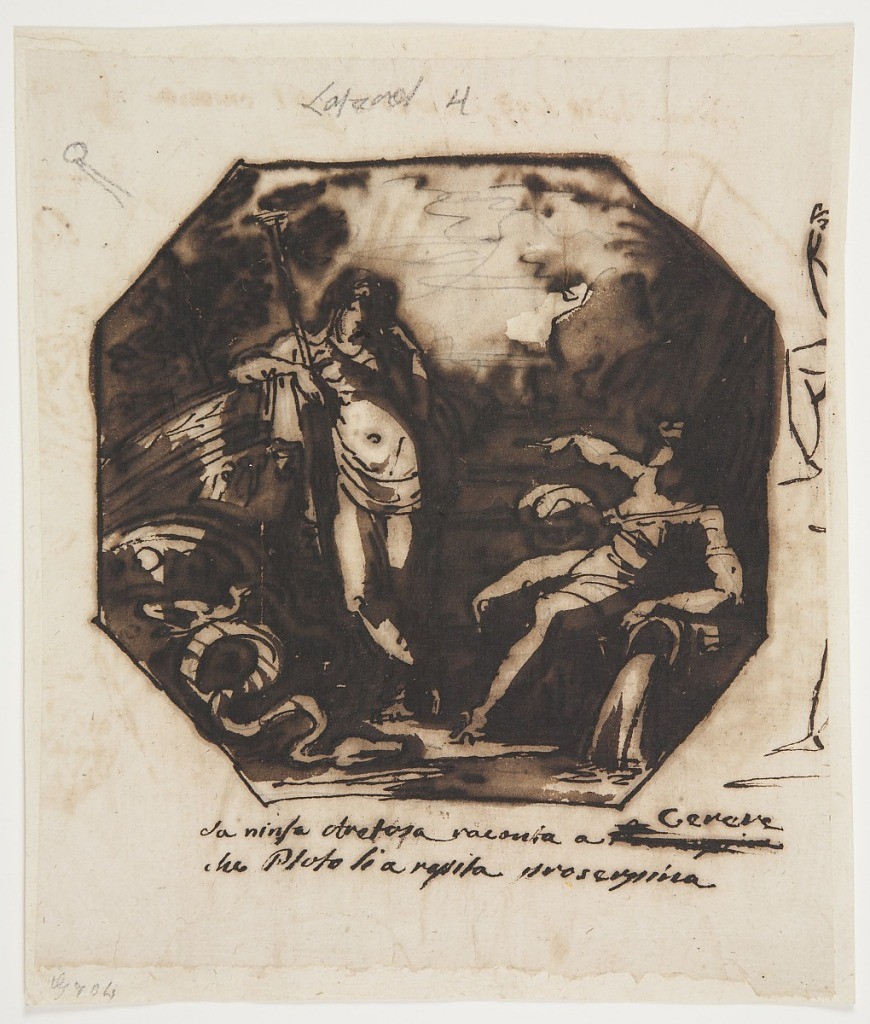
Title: Ceres is told of the Rape of Proserpina
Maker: Felice Giani, Italian, 1758–1823
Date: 1812
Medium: Pen and brown ink, brush and brown wash over traces of graphite on light brown laid paper
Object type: Drawing
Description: Ceres stands at left leaning upon chariot and holding torch in her right hand. She listens to nymph, Arethusa, who reclines upon her. At right edge, parts of two drawings of kneeling figures.